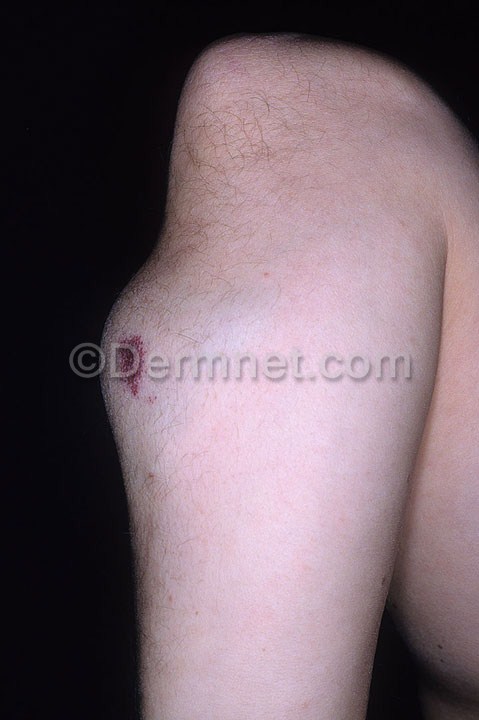
Disease: Vascular Tumors